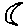
Label: moon